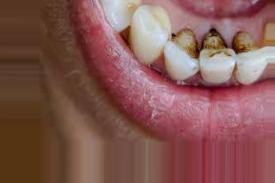
Condition: Tooth Discoloration